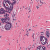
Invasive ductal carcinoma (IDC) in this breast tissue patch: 0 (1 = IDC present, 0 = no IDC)